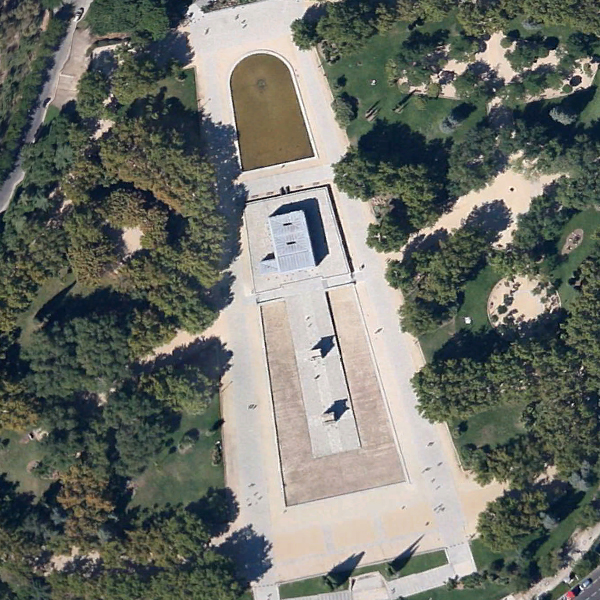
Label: Square